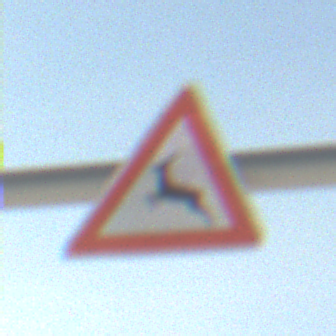
Verkehrszeichen: WildwechselRechts
Umgebung: Outdoor, Suburban
Tageszeit: MorningAfternoon
Wetter: PartlyCloudy
Licht: Natural
Jahreszeit: NotSpecified
Kontrast: HighContrast